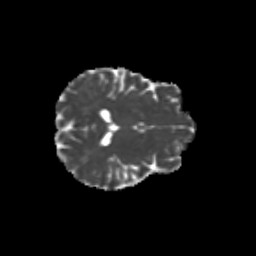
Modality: MD
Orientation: axial
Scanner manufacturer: siemens
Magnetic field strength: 3 T
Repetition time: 9.2 s
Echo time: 0.084 s